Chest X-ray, PA view. Patient: 35 years old, sex M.
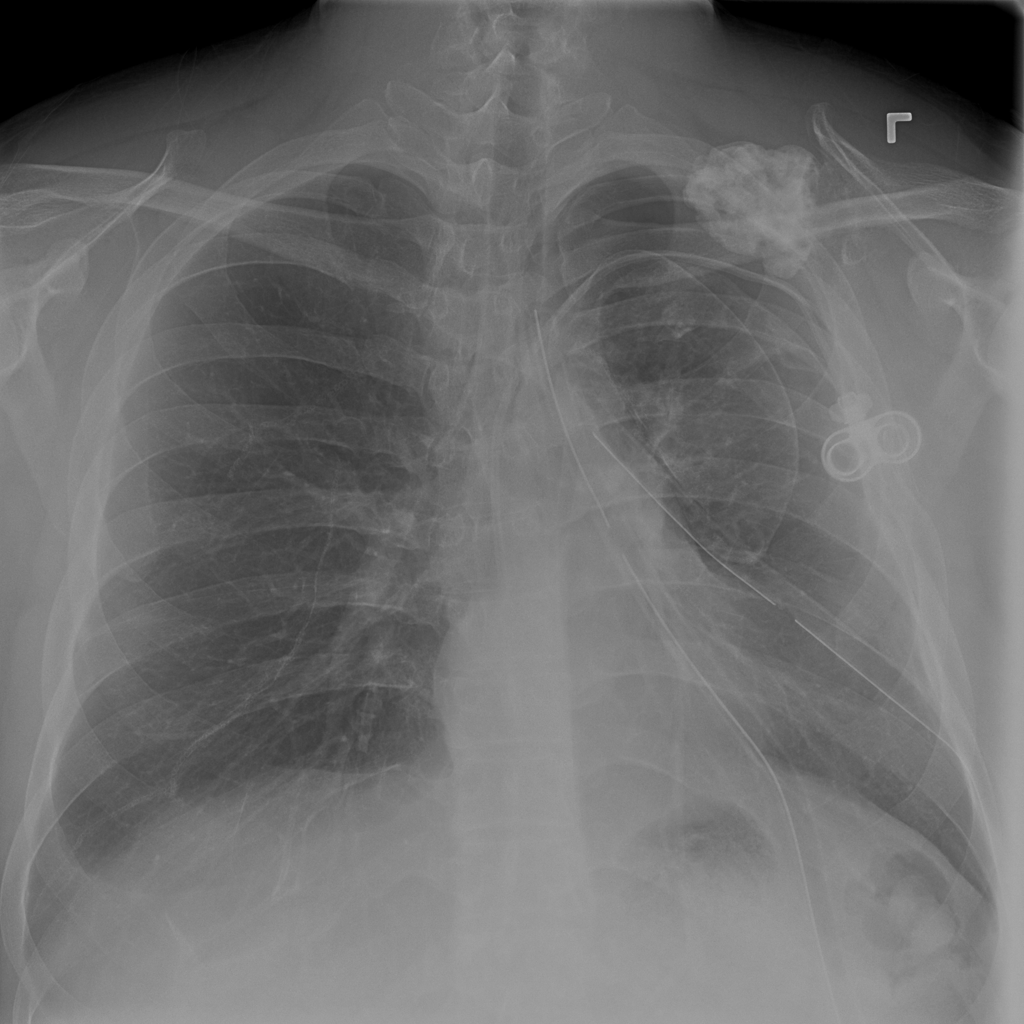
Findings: No Finding